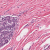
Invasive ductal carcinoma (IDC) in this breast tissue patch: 0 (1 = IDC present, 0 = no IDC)